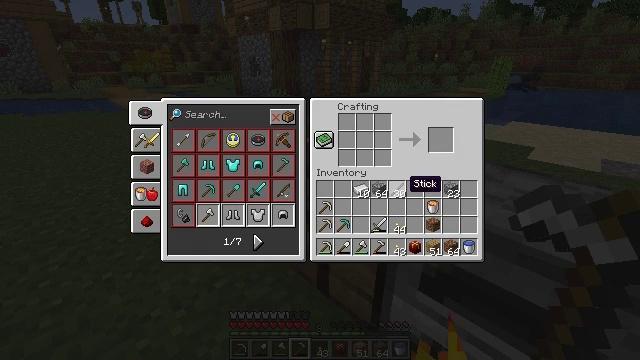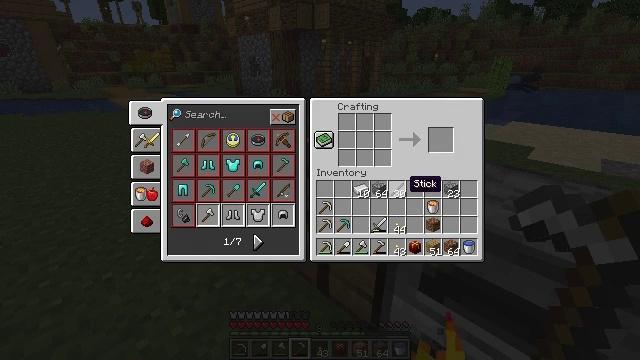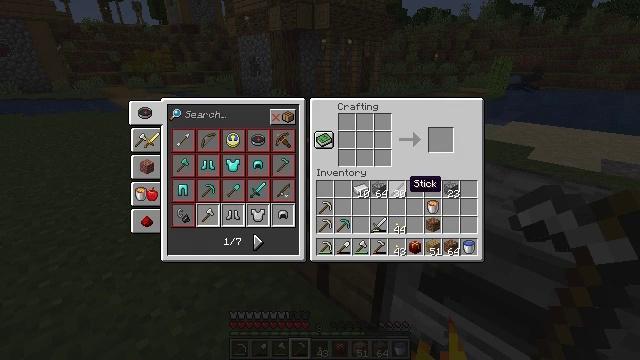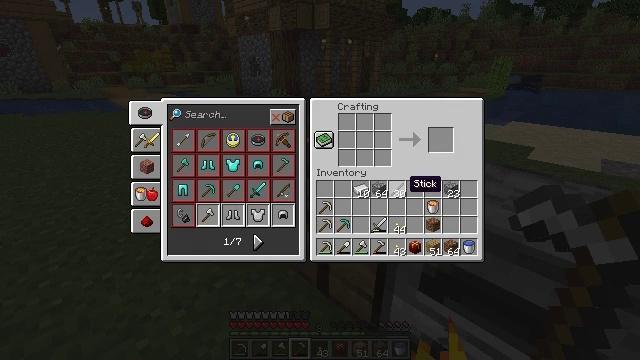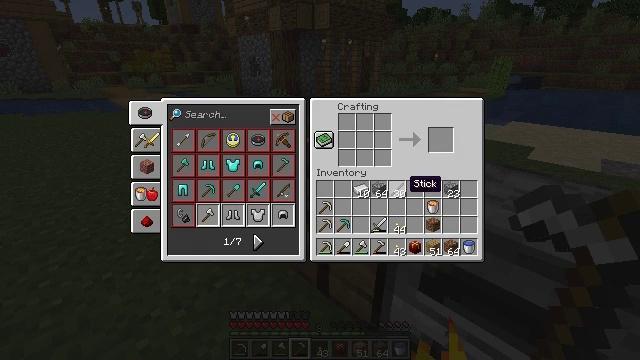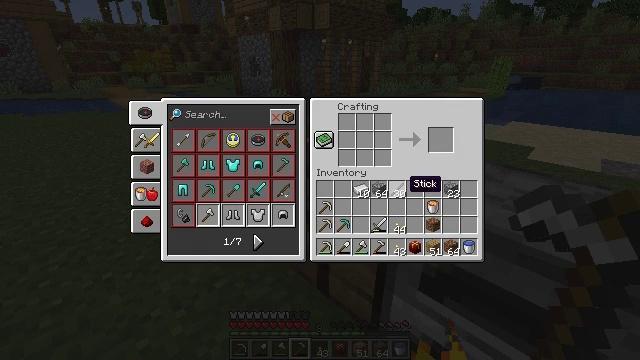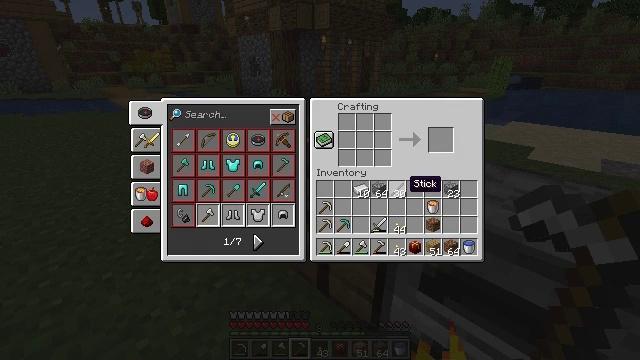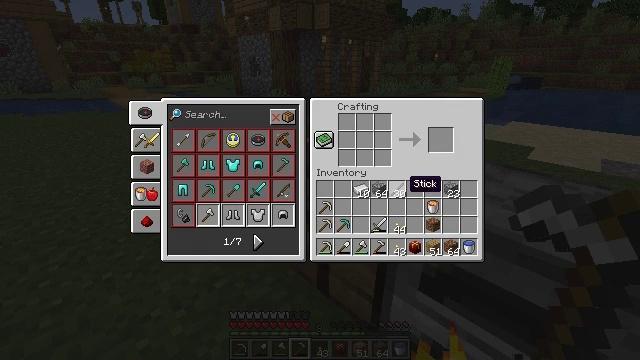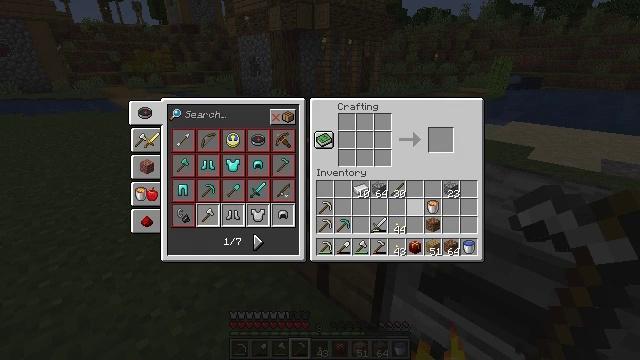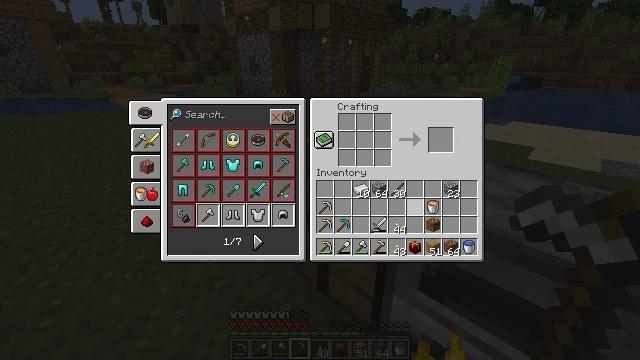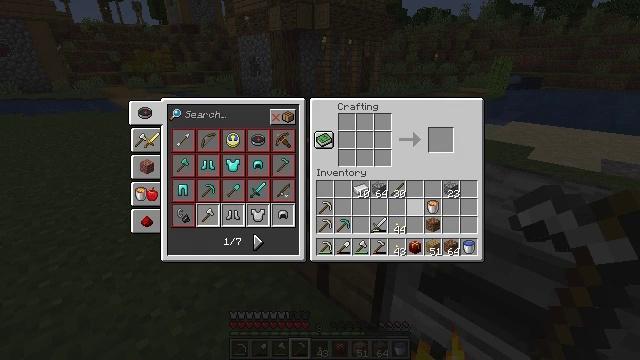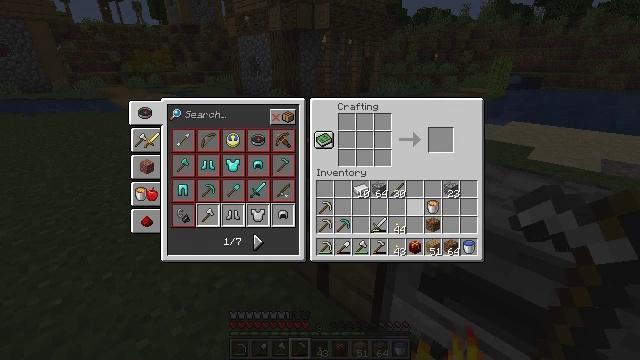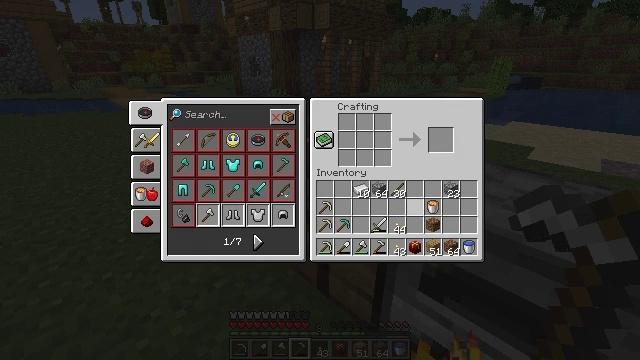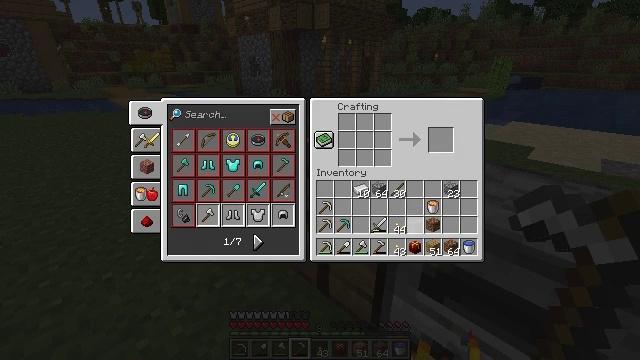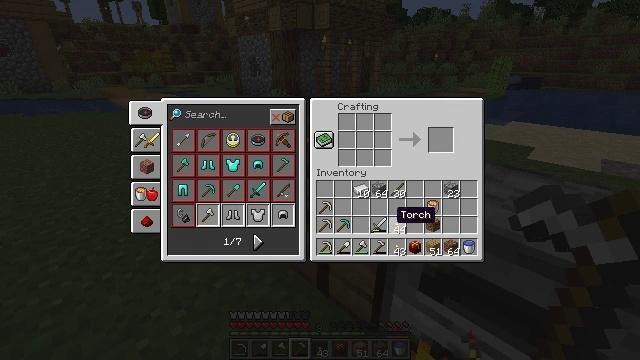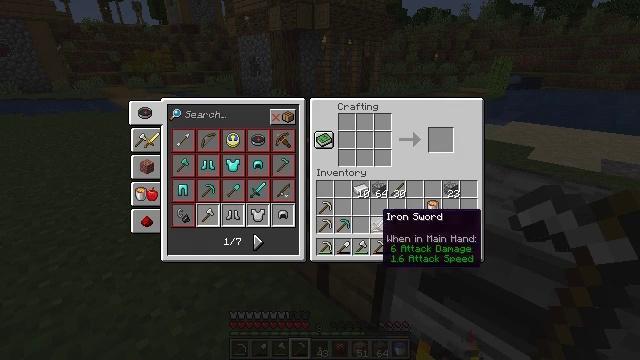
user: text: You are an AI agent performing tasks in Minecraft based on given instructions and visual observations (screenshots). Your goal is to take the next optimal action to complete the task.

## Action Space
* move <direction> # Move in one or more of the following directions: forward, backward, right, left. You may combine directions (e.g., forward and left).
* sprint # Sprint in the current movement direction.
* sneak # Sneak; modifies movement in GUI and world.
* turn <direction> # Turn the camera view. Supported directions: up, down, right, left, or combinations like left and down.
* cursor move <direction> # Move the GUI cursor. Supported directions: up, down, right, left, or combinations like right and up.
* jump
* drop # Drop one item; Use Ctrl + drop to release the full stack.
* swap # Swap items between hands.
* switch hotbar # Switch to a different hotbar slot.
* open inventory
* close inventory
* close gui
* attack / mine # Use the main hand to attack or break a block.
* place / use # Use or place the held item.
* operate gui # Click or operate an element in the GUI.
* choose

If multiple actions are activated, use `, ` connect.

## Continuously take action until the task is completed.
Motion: motion action
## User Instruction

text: Break the hay block to collect it.
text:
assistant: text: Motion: no_op
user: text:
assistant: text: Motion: no_op
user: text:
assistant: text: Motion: no_op
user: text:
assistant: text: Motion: no_op
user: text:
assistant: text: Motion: no_op
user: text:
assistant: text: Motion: no_op
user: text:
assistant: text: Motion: no_op
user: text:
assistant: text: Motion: cursor move right
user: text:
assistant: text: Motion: no_op
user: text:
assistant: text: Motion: no_op
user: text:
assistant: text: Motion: no_op
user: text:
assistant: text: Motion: no_op
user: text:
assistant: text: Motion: cursor move left and down
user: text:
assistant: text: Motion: cursor move left and down
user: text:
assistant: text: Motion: cursor move left
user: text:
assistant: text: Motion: no_op
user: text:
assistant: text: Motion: no_op
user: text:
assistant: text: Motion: no_op
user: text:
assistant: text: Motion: no_op
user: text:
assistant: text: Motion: no_op
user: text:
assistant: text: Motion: no_op
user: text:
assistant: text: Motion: no_op
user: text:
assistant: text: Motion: no_op
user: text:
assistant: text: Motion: cursor move left
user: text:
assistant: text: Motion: cursor move left
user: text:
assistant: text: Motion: no_op
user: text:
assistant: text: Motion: no_op
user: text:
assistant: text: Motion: no_op
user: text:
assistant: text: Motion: no_op
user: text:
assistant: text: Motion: operate gui